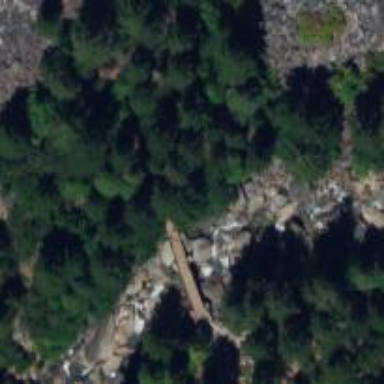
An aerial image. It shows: Path on bridge.